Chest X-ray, PA view. Patient: 45 years old, sex F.
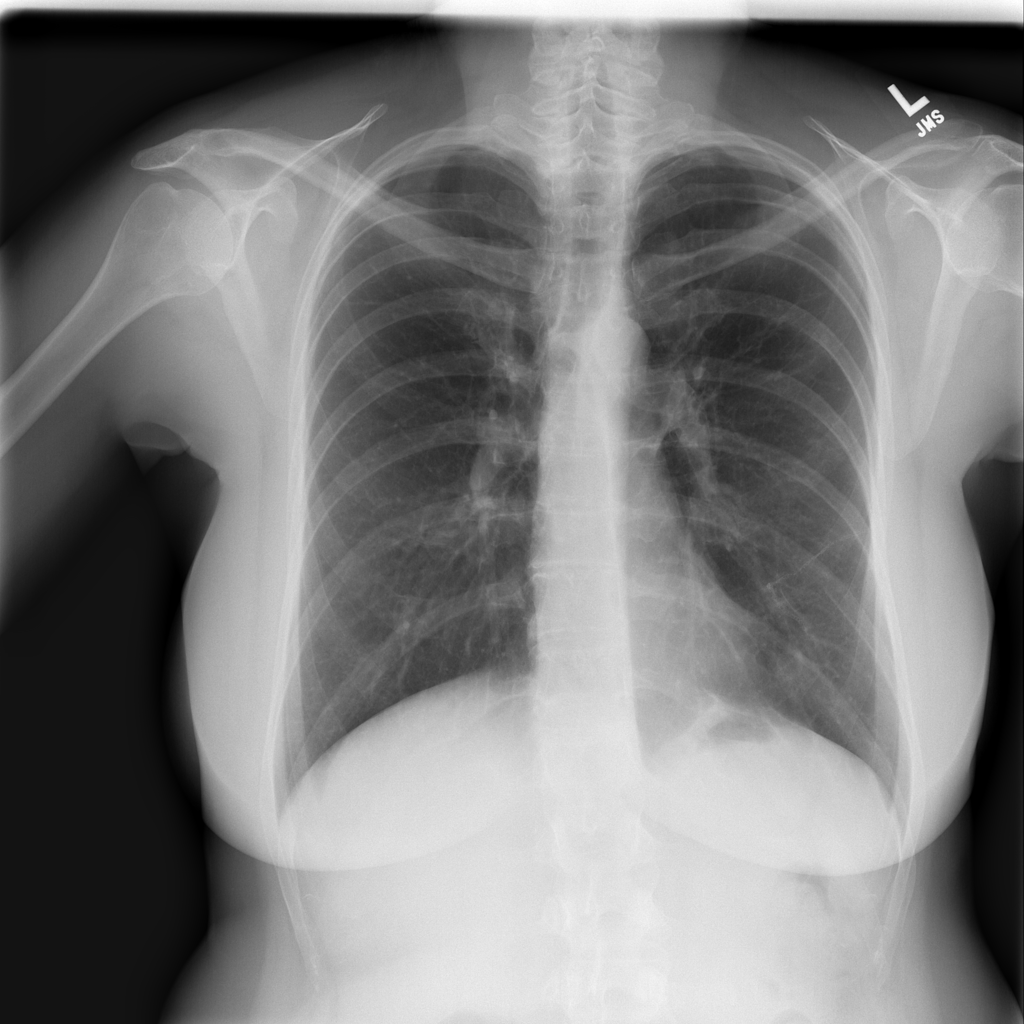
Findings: Pneumothorax